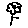
Label: flower